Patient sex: F
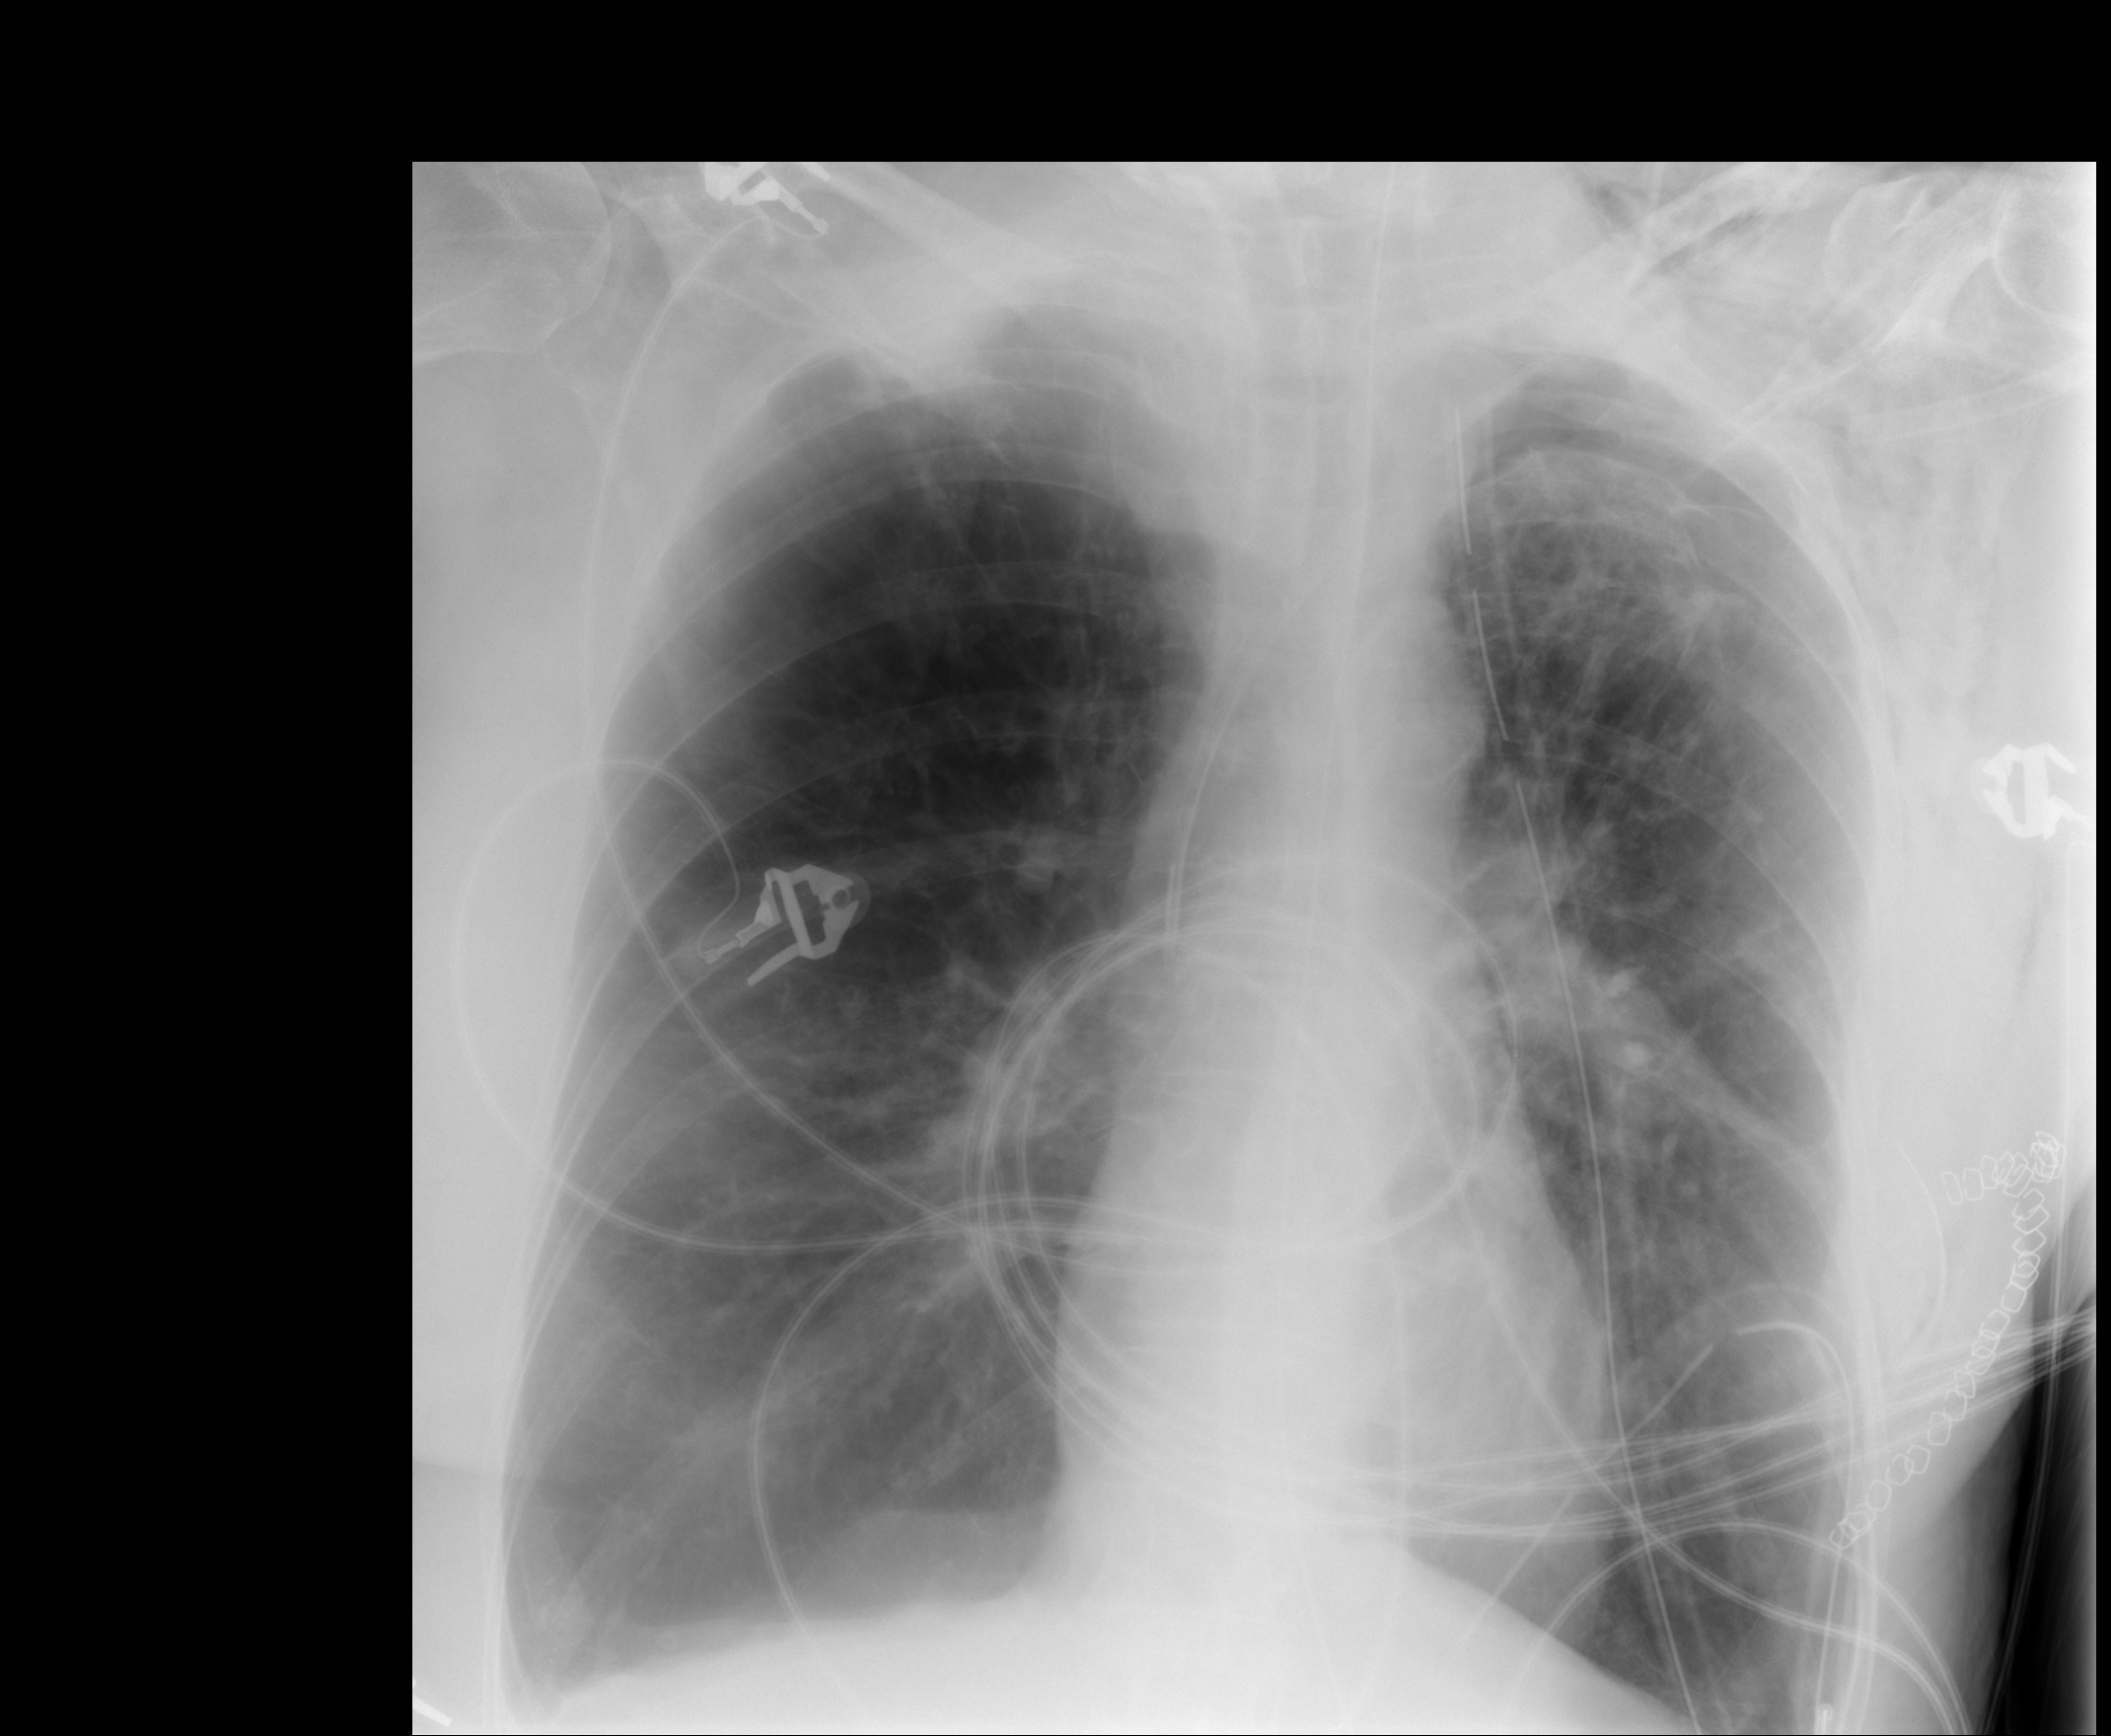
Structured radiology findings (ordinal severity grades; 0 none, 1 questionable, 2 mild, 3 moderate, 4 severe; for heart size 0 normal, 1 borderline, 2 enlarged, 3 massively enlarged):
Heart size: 0
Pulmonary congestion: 1
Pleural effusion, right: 2
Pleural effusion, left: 0
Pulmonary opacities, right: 0
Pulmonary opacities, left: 2
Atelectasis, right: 2
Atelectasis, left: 3